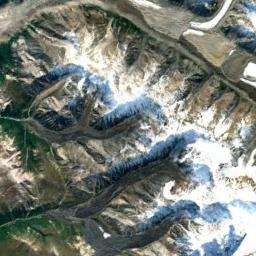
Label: snowberg